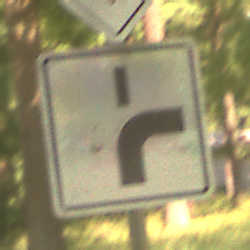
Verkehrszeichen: VerlaufVorfahrtsstrasse8
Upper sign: Vorfahrtsstrasse
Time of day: Midday
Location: Outdoor (Nature)
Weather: PartlyCloudy
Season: NotSpecified
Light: Natural